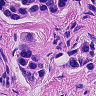
Metastatic tissue present: yes